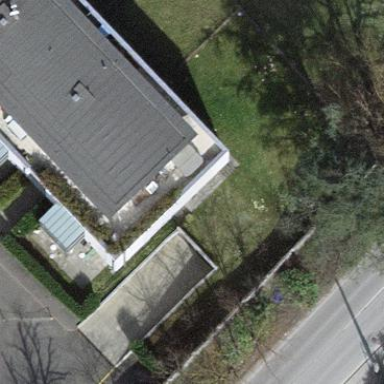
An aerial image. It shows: Garden enclosed by fence.